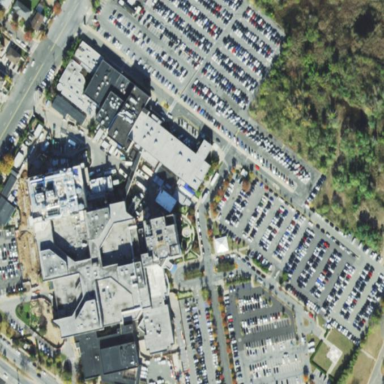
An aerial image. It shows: Healthcare facility identified as hospital.